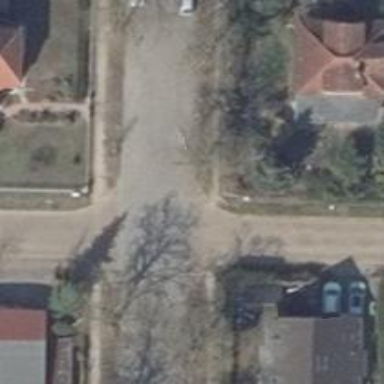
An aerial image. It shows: Residential road with no sidewalk.